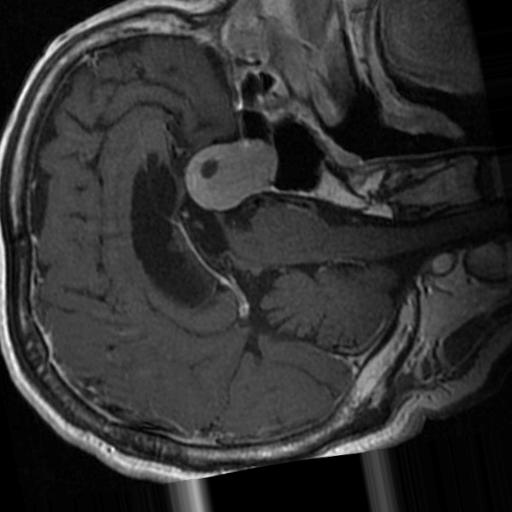
Label: brain_tumor